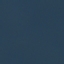
Label: SeaLake